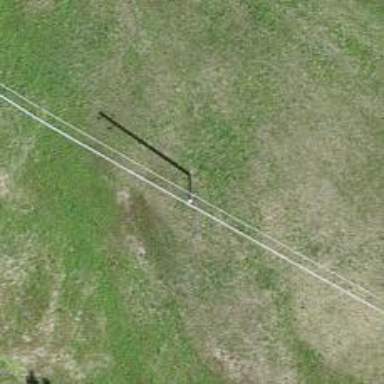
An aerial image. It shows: Minor power line.